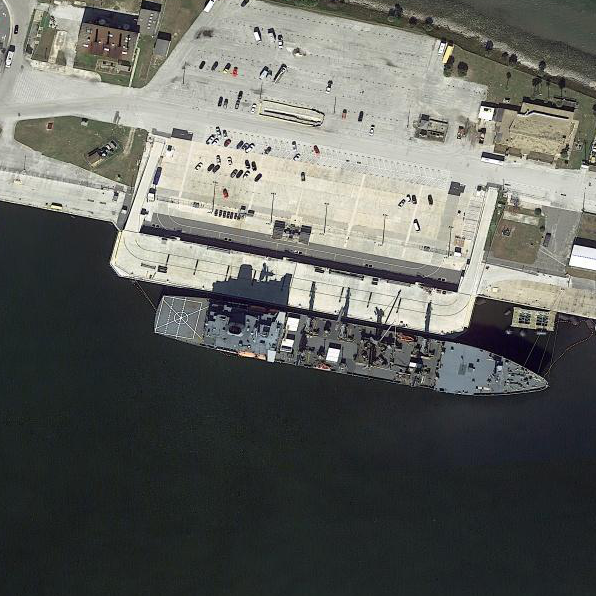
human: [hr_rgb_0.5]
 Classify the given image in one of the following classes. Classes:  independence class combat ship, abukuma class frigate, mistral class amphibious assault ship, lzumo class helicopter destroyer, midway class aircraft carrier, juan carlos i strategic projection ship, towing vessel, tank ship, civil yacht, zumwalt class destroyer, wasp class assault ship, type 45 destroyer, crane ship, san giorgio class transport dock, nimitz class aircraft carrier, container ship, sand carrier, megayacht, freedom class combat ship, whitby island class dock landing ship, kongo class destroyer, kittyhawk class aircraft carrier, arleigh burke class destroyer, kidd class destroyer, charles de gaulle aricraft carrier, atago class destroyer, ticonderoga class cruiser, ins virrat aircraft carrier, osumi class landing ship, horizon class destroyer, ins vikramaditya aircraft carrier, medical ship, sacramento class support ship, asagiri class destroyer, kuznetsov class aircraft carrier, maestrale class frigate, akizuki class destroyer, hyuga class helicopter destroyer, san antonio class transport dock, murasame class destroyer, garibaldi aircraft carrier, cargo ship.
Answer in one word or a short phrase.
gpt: Sacramento class support ship